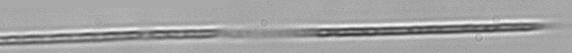
Label: Rhizosolenia